Current action and preconditions to check: trajectory_clear

Your task: For each precondition in the list above, predict whether it will hold at this action.

Consider the current scene as observed from the mobile robot's camera, and analyze the predicted future states of all dynamic agents (e.g., people, animals, vehicles, or any moving entities) within the NEXT SECOND.

IMPORTANT: Only answer "very likely" if you are absolutely certain—based on strong, clear evidence—that a dynamic agent will violate the precondition in the predicted future state. Do NOT answer "very likely" for unlikely, ambiguous, or low-probability risks.

Ask yourself for each precondition: Is there a high probability, with clear and convincing evidence, that the predicted future states of any dynamic agent will interfere with the predicted future state of the currently executing action within the NEXT SECOND, causing that precondition to fail?

Assess the risk level based on these predictions. Use "likely" or "very likely" if motions create a clear risk of interference.

Use "neutral" or "improbable" if agents are nearby but their predicted paths are clearly diverging or non-conflicting.

Failure Risk Categories: "very improbable", "improbable", "neutral", "likely", "very likely"

Answer Format: Output ONLY the probability_of_failure value from these categories: "very improbable", "improbable", "neutral", "likely", "very likely"

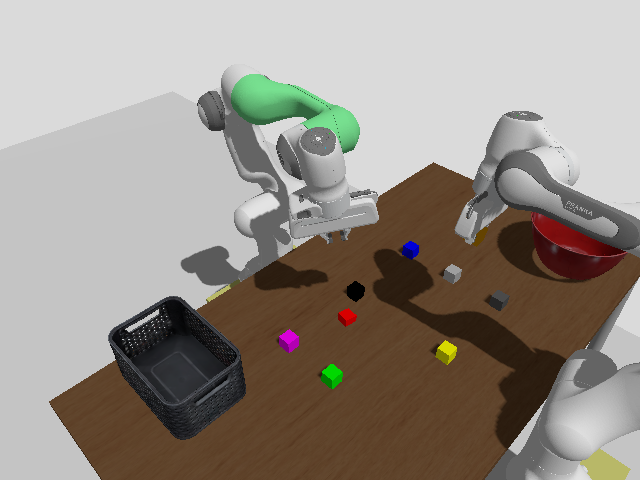

Answer: very improbable